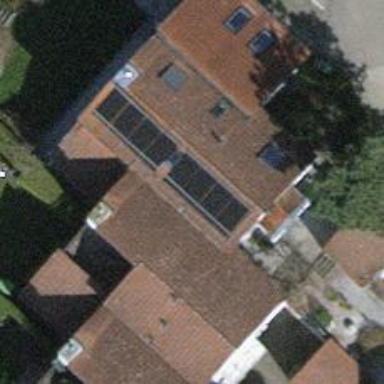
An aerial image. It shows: Small solar photovoltaic panel generator installed on roof.